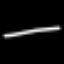
Label: line